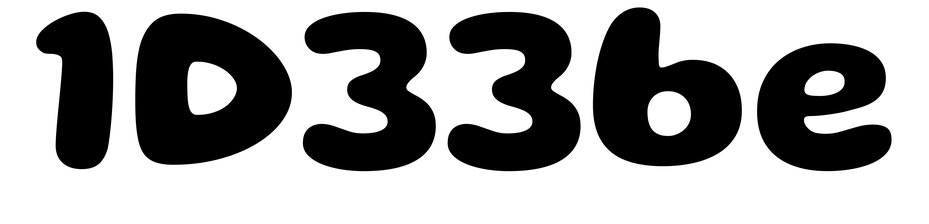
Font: Gluten_Bold